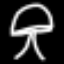
Label: mushroom